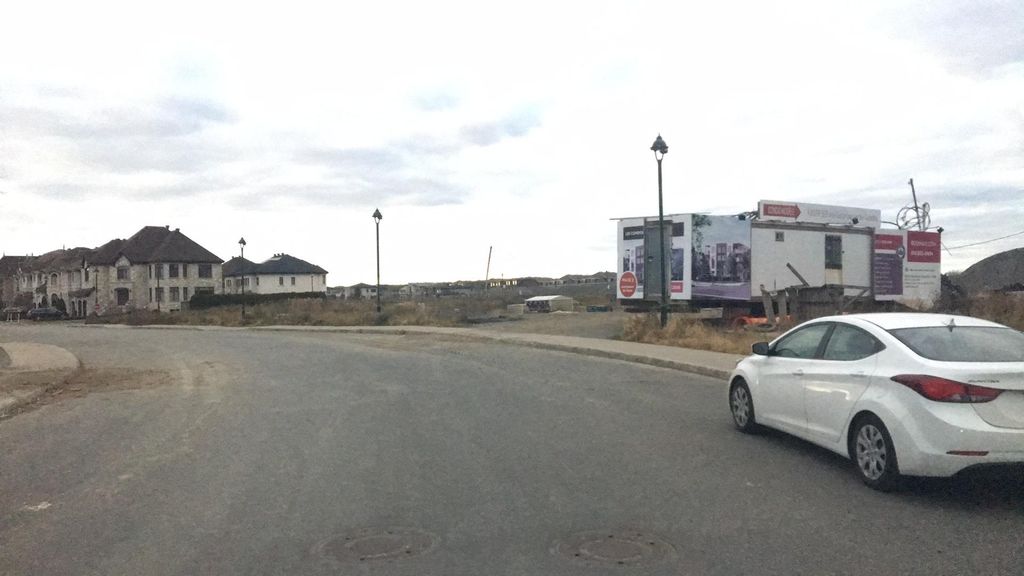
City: montreal